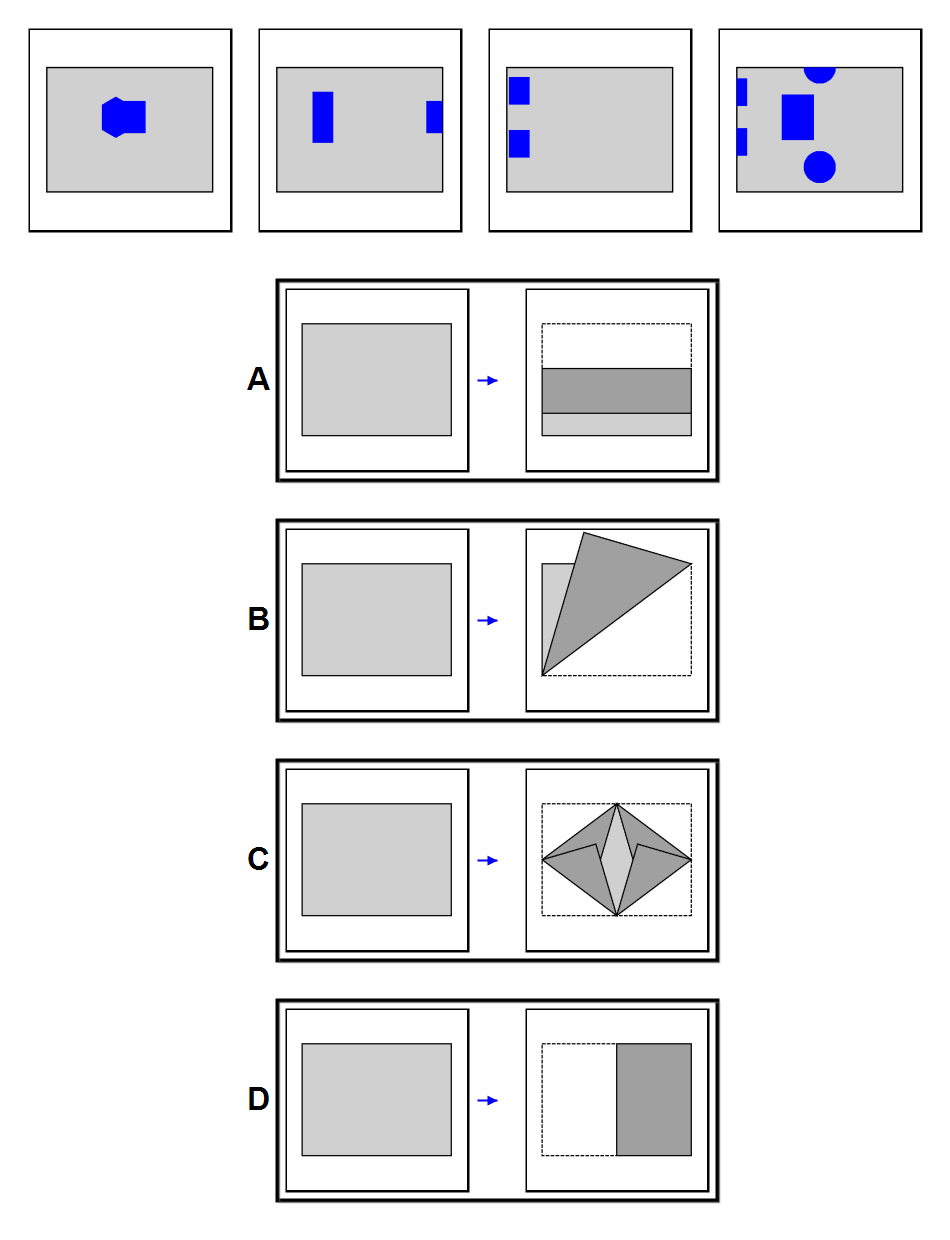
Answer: A